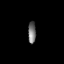
Tissue: prostate
Cell type: T cells
Senescence score: 0.2748
Nuclear area (px): 169
Mean DAPI intensity: 115.876